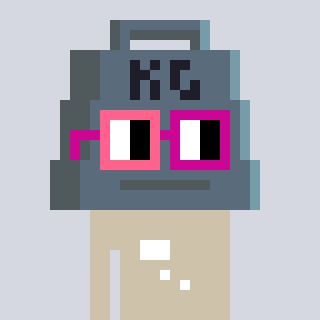
a pixel art character with square pink and red glasses, a weight-shaped head and a bege-colored body on a cool background